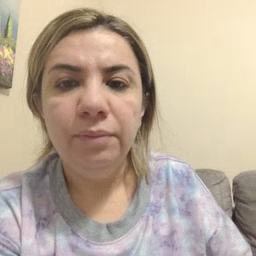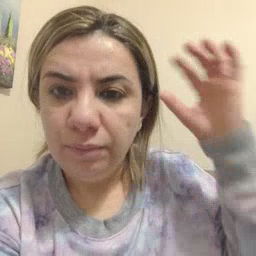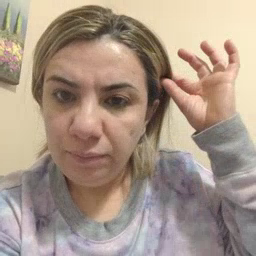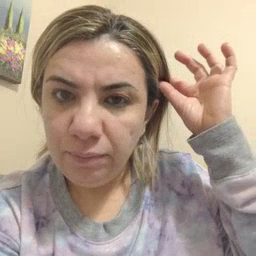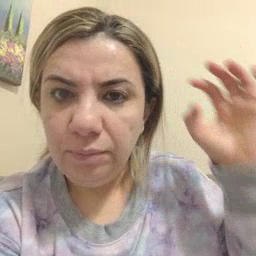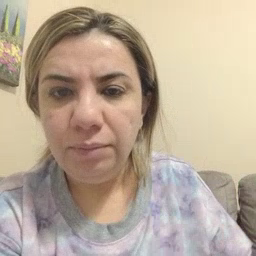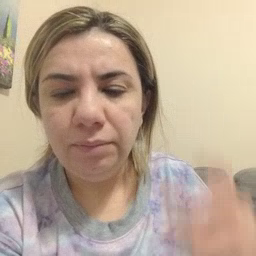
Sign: hair